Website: lowes
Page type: cart
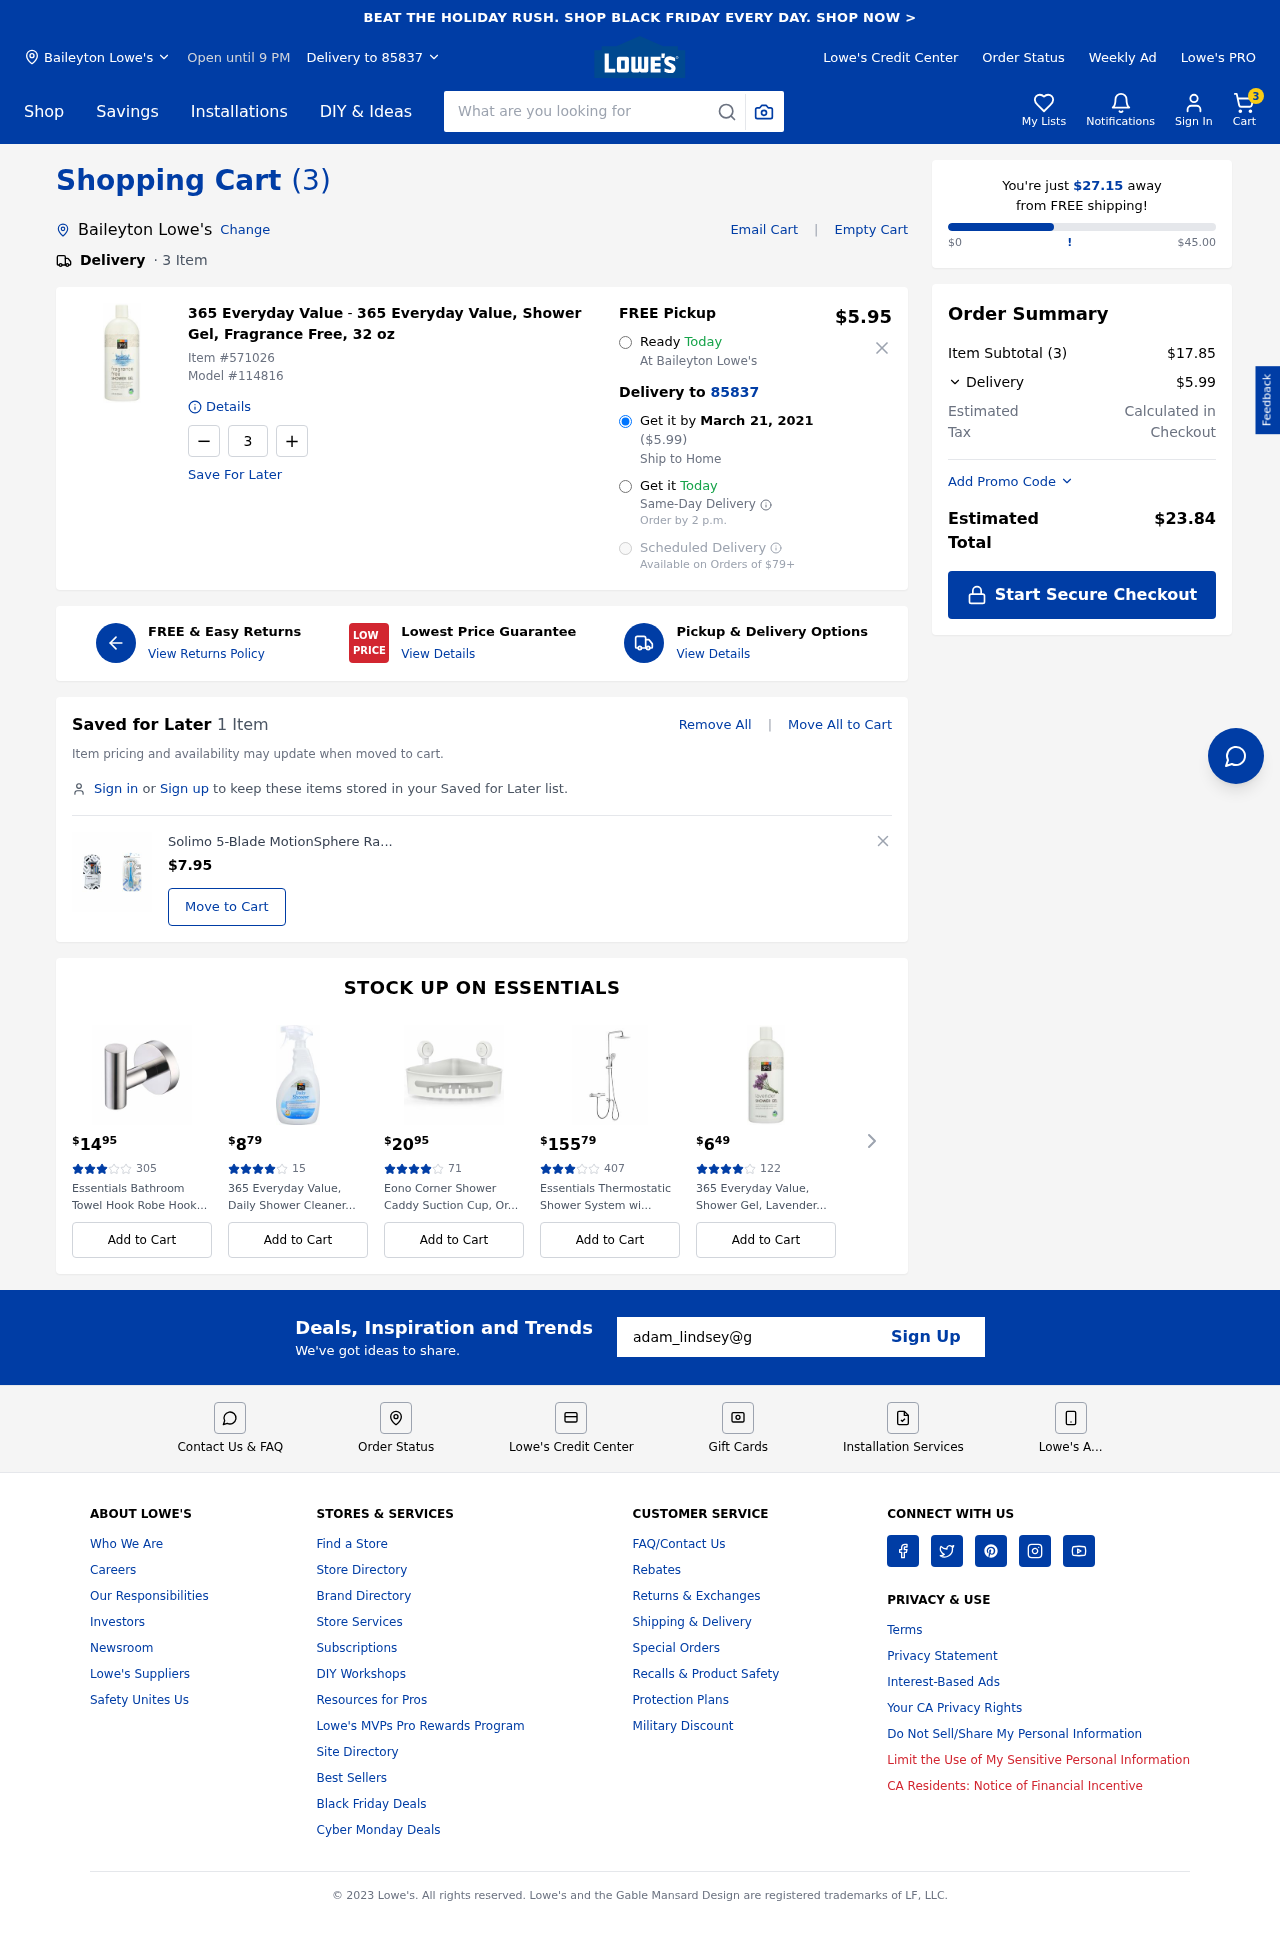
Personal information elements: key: PII_CITY
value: Baileyton Lowe's
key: PII_EMAIL
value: adam_lindsey@gmail.com
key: PII_POSTCODE
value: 85837
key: PII_CITY2
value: Baileyton Lowe's
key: PII_CITY3
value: Baileyton
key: PII_POSTCODE_FULL
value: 85837
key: PII_POSTCODE_NUMERIC
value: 85837
Product elements: key: PRODUCT1_BRAND
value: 365 Everyday Value
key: PRODUCT1_NAME
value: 365 Everyday Value, Shower Gel, Fragrance Free, 32 oz
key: PRODUCT1_PRICE
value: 5.95
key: PRODUCT1_QUANTITY
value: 3
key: PRODUCT2_NAME
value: Solimo 5-Blade MotionSphere Razor for Men with Dual Lubrication and Precision Beard Trimmer, Handle
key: PRODUCT2_PRICE
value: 7.95
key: PRODUCT1_ITEM_NUMBER
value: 571026
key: PRODUCT1_MODEL_NUMBER
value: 114816
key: PRODUCT3_PRICE
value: $1495
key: PRODUCT3_NUM_RATINGS
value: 305
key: PRODUCT3_NAME
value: Essentials Bathroom Towel Hook Robe Hook...
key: PRODUCT4_PRICE
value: $879
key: PRODUCT4_NUM_RATINGS
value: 15
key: PRODUCT4_NAME
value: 365 Everyday Value, Daily Shower Cleaner...
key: PRODUCT5_PRICE
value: $2095
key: PRODUCT5_NUM_RATINGS
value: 71
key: PRODUCT5_NAME
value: Eono Corner Shower Caddy Suction Cup, Or...
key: PRODUCT6_PRICE
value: $15579
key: PRODUCT6_NUM_RATINGS
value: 407
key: PRODUCT6_NAME
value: Essentials Thermostatic Shower System wi...
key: PRODUCT7_PRICE
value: $649
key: PRODUCT7_NUM_RATINGS
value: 122
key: PRODUCT7_NAME
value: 365 Everyday Value, Shower Gel, Lavender...
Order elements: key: ORDER_NUM_ITEMS
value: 3
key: ORDER_DELIVERY_DATE
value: March 21, 2021
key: ORDER_SHIPPING_COST2
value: $5.99
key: ORDER_SHIPPING_AWAY
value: $27.15
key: ORDER_SUBTOTAL
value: $17.85
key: ORDER_SHIPPING_COST
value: $5.99
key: ORDER_TOTAL
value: $23.84
Search elements: key: HEADER_SEARCH
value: What are you looking for
Other elements: key: SAVED_NUM_ITEMS
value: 1 Item